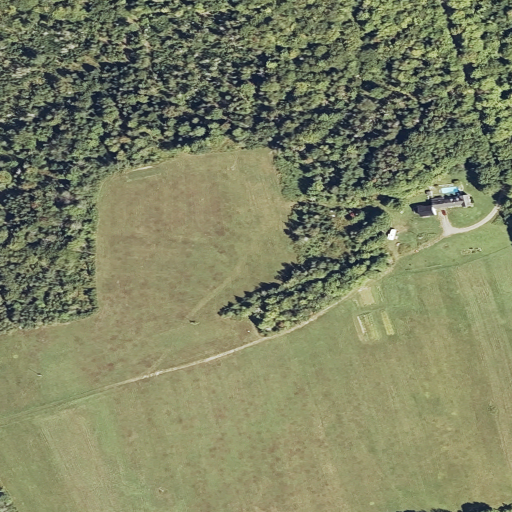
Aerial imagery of mountain in Maine named Gates Hill containing pasture, mixed forest, evergreen forest, deciduous forest, and open development